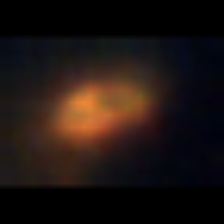
Taxon: NanoPlankton
Group: Other